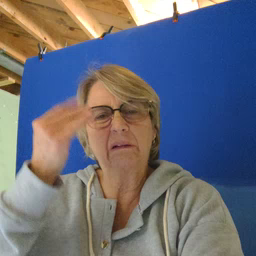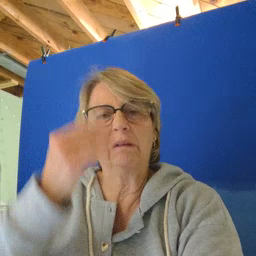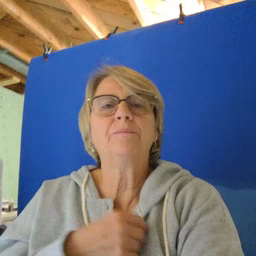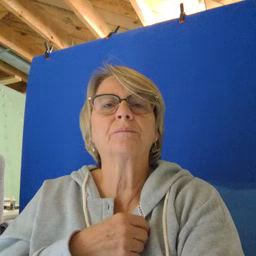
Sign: think